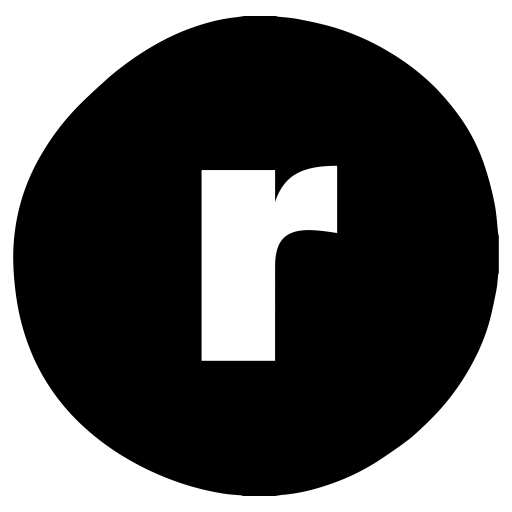
Tags: icon, FontAwesome, fa-icon, brand, ravelry